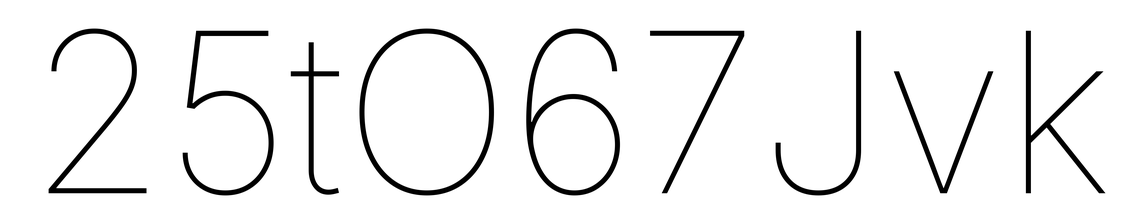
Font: Inter_Thin